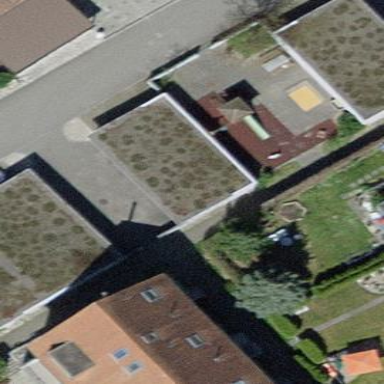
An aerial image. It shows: Garage.